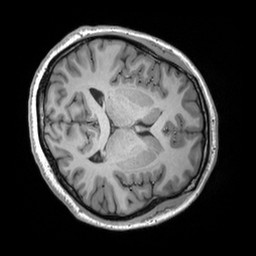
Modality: T1w
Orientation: axial
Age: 17
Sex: female
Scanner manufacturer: siemens
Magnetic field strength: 3 T
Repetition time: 2.53 s
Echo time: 0.00298 s